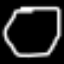
Label: octagon